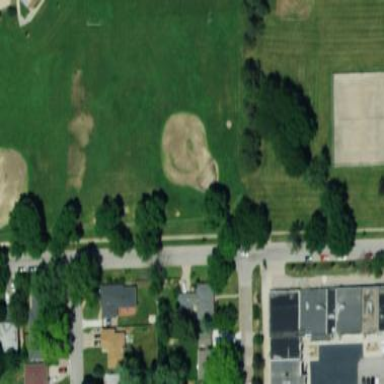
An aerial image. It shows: Baseball pitch for leisure land activities.